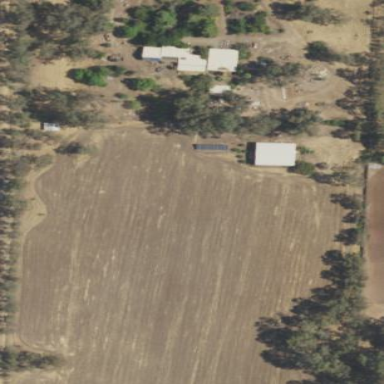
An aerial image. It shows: Farm.